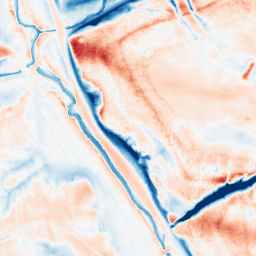
Category: classical
Decomposition family: gaussian_anisotropic
Decomposition parameters: sigma_x: 5
sigma_y: 10
Upsampling method: fft_zeropad
Upsampling parameters: scale: 4
Upsampling scale: 4